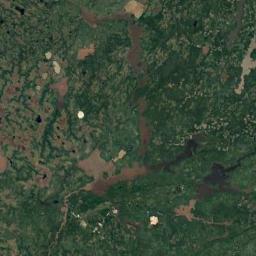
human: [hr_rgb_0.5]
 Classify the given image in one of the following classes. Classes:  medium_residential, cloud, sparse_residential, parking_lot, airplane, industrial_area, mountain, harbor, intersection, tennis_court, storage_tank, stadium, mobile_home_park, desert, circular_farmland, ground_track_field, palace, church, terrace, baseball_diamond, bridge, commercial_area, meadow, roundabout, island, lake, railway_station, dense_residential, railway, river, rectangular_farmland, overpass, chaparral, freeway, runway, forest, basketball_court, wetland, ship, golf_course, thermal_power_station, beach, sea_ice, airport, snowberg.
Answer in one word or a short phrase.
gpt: wetland